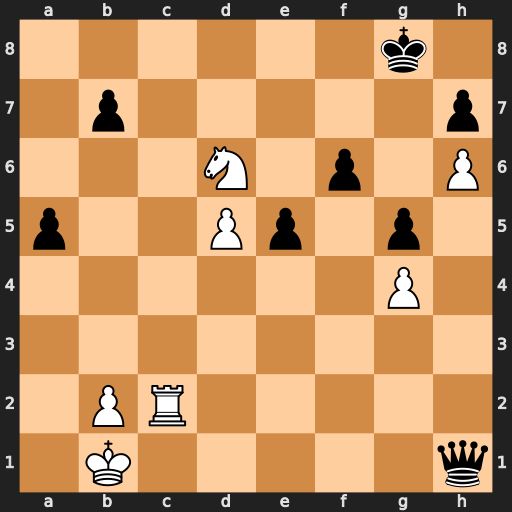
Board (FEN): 6k1/1p5p/3N1p1P/p2Pp1p1/6P1/8/1PR5/1K5q
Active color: w
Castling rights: -
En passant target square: -
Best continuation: Rc1 Qxh6 Rc8+